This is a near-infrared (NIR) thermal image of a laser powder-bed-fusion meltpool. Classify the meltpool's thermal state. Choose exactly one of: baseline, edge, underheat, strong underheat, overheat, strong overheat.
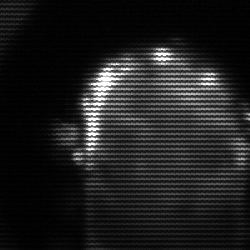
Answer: baseline